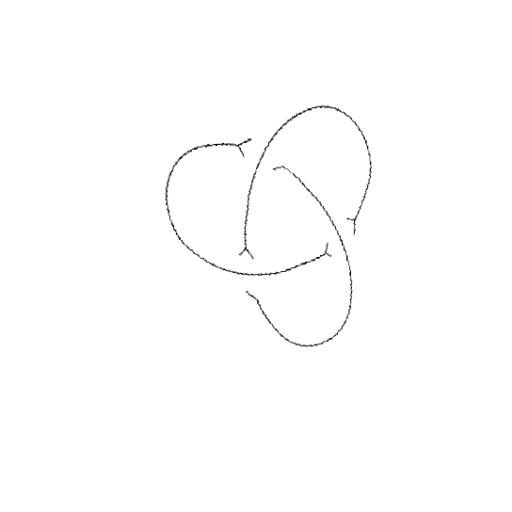
Crossing number: 3